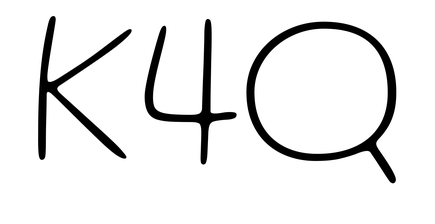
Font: Gluten_Thin